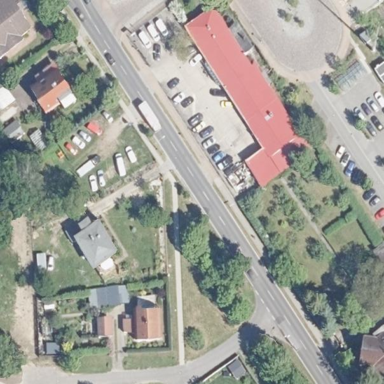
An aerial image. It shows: Building that houses car repair shop.